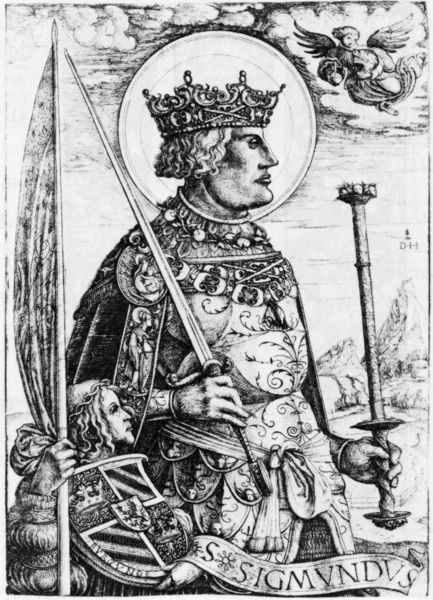
Titel: Bildnis des Herzogs Sigismund von Burgund
Künstler: Daniel Hopfer
Institution: (Seriendruck)
Schlagwörter: berg, flügel, hand, himmel, kopf, mann, umhang, weiß, wolken, landschaft, menschen, frau, grau, haar, mund, nase, profil, schmuck, schwarz, zeichnung, blick, gürtel, muster, band, stehen, bildnis, hände, porträt, vorhang, sonne, mantel, kind, saum, borte, kinn, krone, locke, locken, schulter, kreis, engel, schärpe, holzschnitt, schrift, stab, fahne, flagge, gebirge, kette, grafik, banner, kaiser, könig, lanze, bordüre, inschrift, name, schild, scheibe, druck, radierung, stich, schwert, hässlich, herrscher, ritter, fürst, rüstung, wappen, heiligenschein, wangenknochen, nimbus, wams, heiliger, feldherr, schriftrolle, stange, heilig, gewellt, aureole, insignien, ornat, zepter, szepter, römisch, schriftband, knappe, schwet, sigmund, himmen, sigmundus, signund, könig schwert, siegmund, sigmubd, nkind, hau drauf, simundus